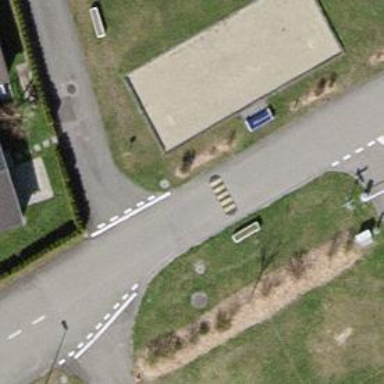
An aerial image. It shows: Bump for traffic calming.